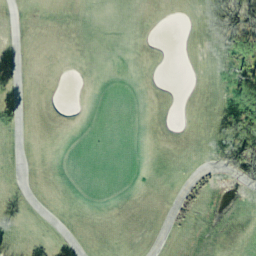
Label: golf course